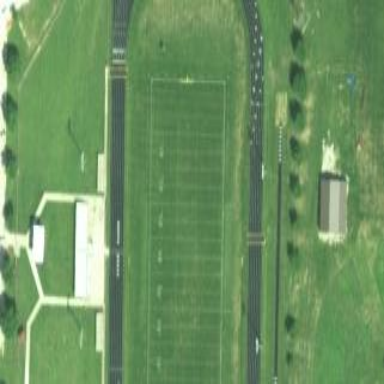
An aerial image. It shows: American football pitch for leisure and sport activities.